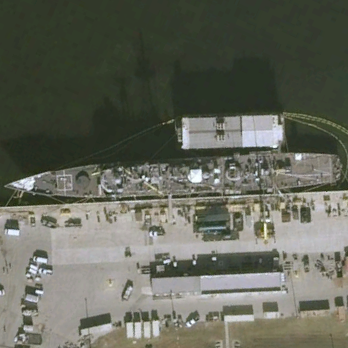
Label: Ticonderoga-class_cruiser